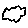
Label: cloud